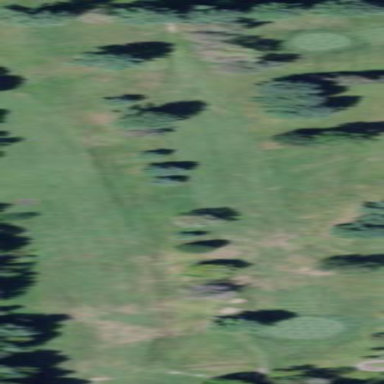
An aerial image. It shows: Rough area in golf course.